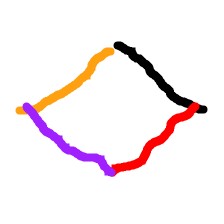
Shape: rhombus